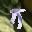
Label: 5